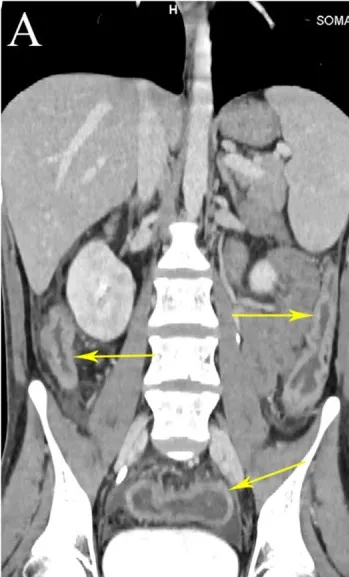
Whole abdominal CT. CT scan showing wall thickening of the colon (arrows). CT scan showing a large amount of free gas in abdominal cavity (arrow). (A) Coronal view.
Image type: radiology (ct)